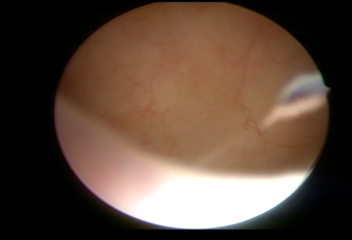
Modality: WLC
Class: Normal mucosa
Bladder cancer association: No